Chest X-ray. View position: AP
Patient age: 50
Patient sex: M
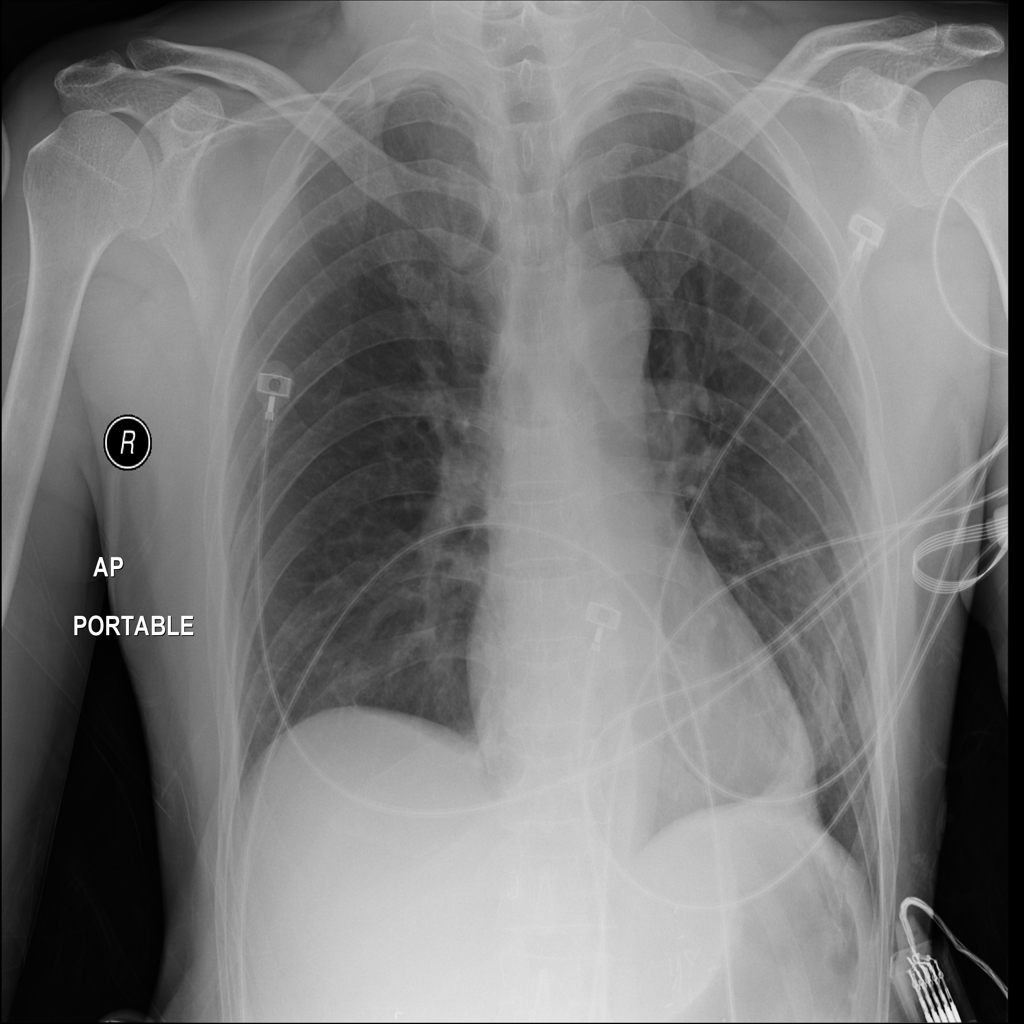
Finding: Pneumothorax